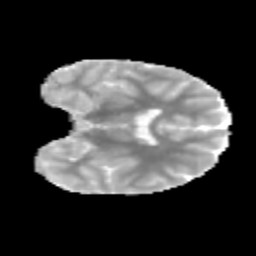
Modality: MD
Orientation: coronal
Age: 9
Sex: male
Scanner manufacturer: siemens
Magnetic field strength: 3 T
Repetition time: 3.8 s
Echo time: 0.07 s